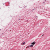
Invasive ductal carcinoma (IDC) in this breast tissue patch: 0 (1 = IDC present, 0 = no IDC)